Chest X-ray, PA view. Patient: 43 years old, sex F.
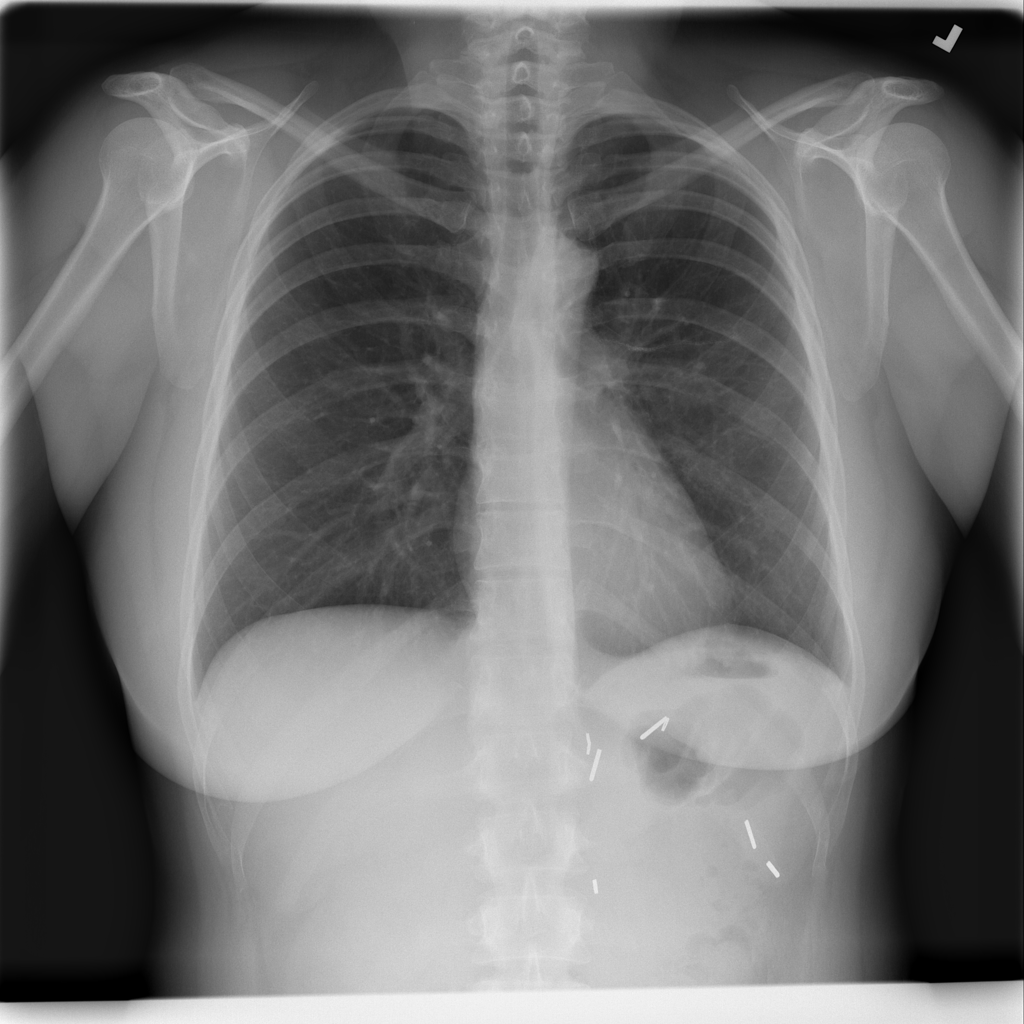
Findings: Infiltration